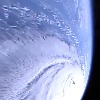
Label: cloud